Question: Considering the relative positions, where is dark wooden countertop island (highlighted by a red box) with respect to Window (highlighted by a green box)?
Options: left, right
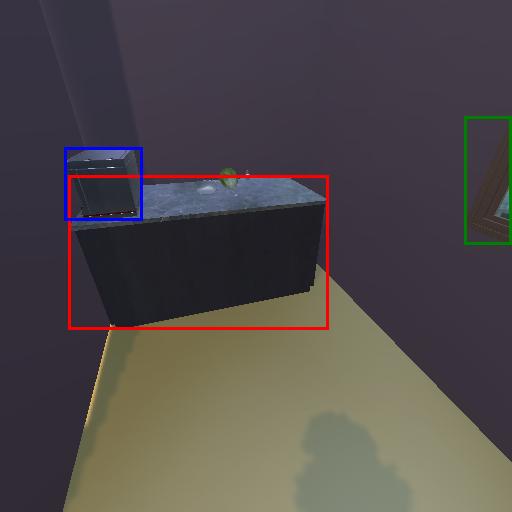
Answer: left